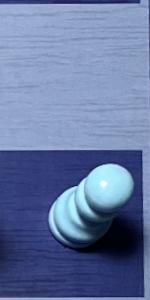
Label: Pawn_White